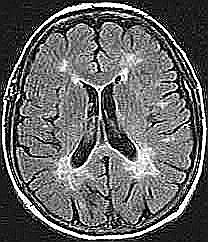
Label: notumor